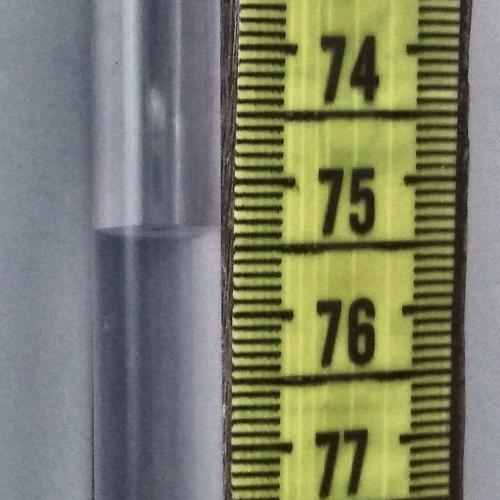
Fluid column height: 75.4 cm